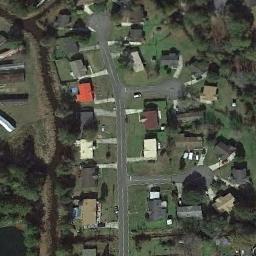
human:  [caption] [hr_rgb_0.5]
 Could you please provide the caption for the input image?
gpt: There are many buildings in medium residential area .

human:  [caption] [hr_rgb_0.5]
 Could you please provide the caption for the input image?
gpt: The medium residential is on the grass next to some trees .

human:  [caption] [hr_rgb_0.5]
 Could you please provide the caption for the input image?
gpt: There are few houses in medium - sized areas .

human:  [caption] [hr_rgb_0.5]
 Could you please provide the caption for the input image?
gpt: There are many brown trees and buildings on the medium residential area .

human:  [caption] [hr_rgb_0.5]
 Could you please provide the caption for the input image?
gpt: The medium residential area has some houses and trees on the grass .